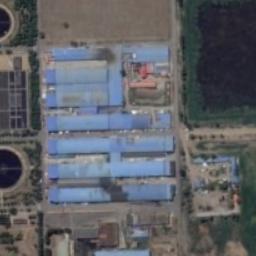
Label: industrial_area